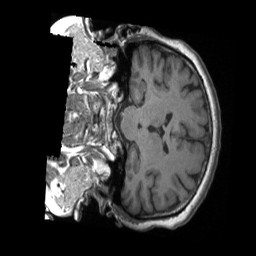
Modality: T1w
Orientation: coronal
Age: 57
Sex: female
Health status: ill
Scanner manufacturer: siemens
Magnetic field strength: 3 T
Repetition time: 1.9 s
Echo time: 0.00247 s